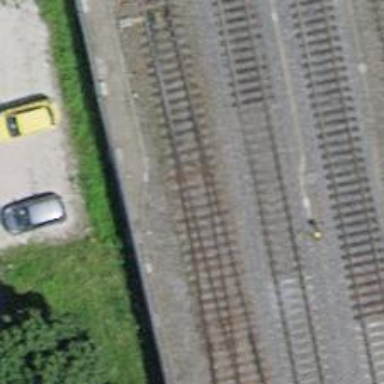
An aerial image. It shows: Railway switch.